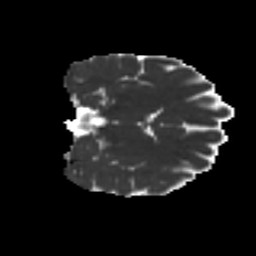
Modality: MD
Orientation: coronal
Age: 24
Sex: female
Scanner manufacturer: ge
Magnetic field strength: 3 T
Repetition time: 7.8 s
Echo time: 0.0606 s